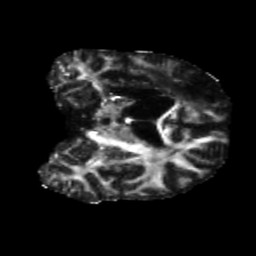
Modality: FA
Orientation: coronal
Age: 56
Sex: male
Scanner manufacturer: siemens
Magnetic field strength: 3 T
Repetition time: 5.47 s
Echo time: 0.0854 s